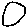
Label: circle